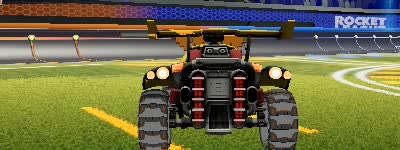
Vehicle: octane